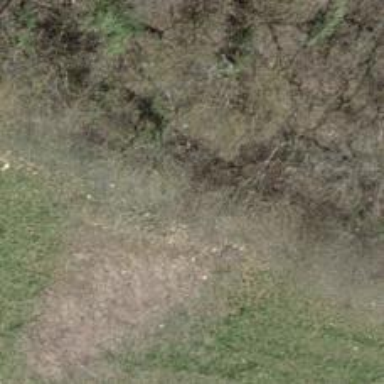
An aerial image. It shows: Path covered in grass.